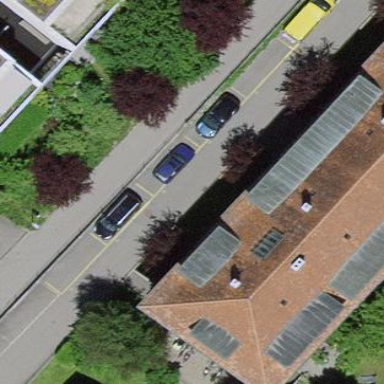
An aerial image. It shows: Hipped roof on residential building.